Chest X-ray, PA view. Patient: 53 years old, sex F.
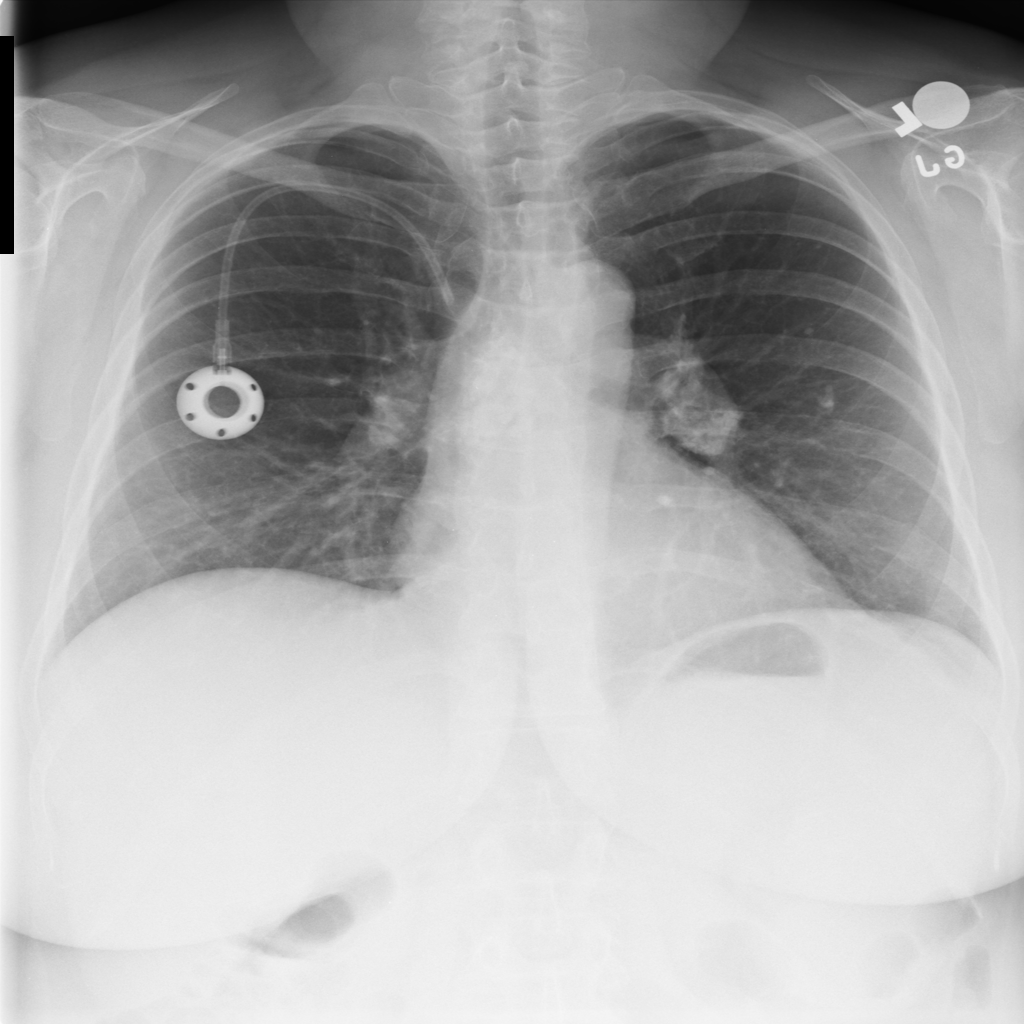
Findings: Mass, Nodule